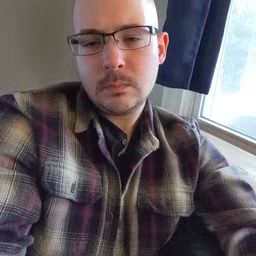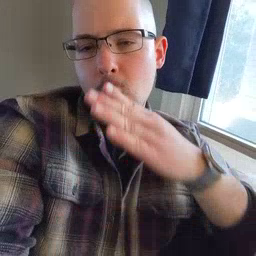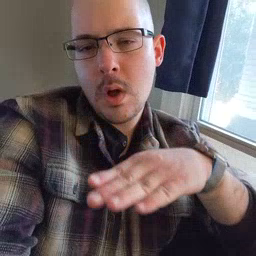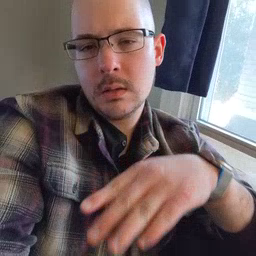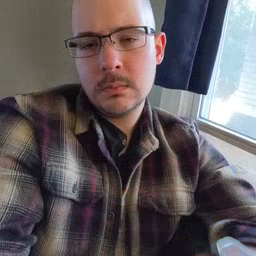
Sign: quiet